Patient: sex M, age 43
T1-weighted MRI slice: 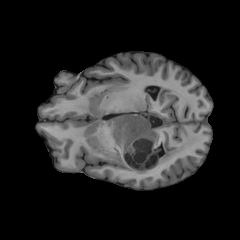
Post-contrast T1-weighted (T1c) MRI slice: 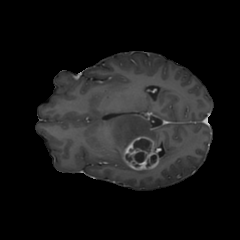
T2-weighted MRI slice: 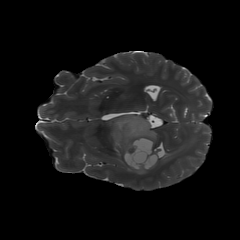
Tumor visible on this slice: yes
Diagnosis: Glioblastoma, IDH-wildtype
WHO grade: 4